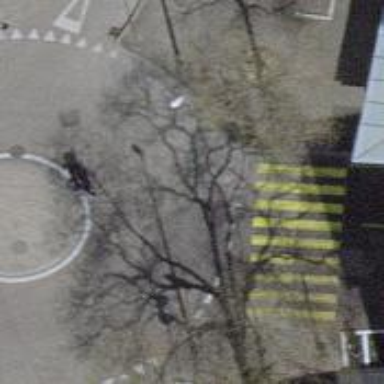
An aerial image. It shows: Tertiary road made of asphalt leading to roundabout junction.